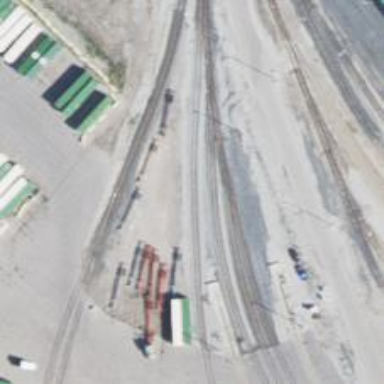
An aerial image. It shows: Railway yard.